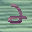
Label: 2